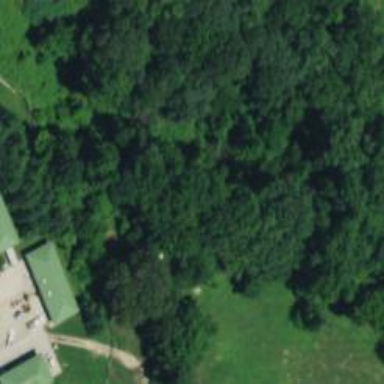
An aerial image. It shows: Disc golf hole.